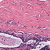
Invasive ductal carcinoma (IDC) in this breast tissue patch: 0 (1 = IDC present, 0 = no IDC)